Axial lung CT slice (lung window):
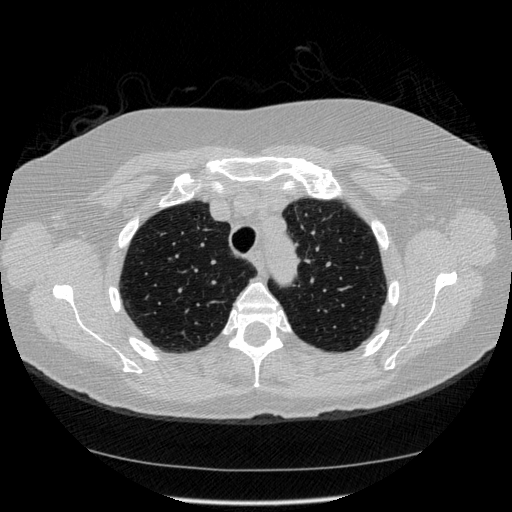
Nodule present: no